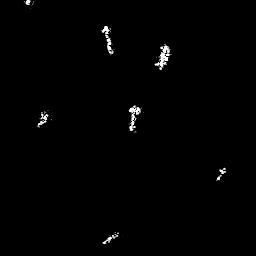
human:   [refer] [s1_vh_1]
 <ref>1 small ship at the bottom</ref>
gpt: <box>[[38, 89, 47, 95, 0]]</box>

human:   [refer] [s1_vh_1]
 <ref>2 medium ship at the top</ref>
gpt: <box>[[59, 15, 66, 27, 0]], [[38, 8, 44, 21, 0]]</box>